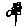
Label: flower